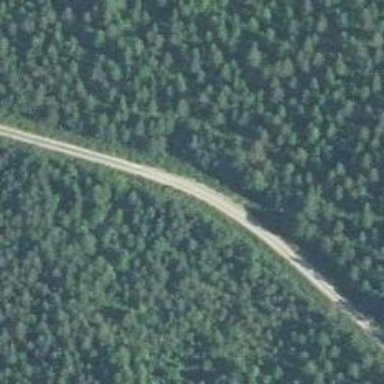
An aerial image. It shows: Unclassified road.